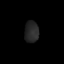
Tissue: skin
Cell type: Epithelial cells
Senescence score: 0.269
Nuclear area (px): 297
Mean DAPI intensity: 38.751